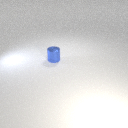
small blue metal cylinder